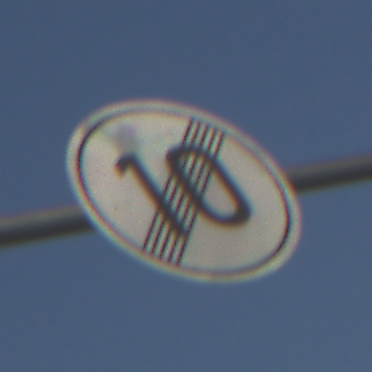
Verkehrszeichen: EndeGeschwindigkeit10
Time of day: SunriseSunset
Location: Outdoor (Urban)
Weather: Clear
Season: NotSpecified
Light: Natural